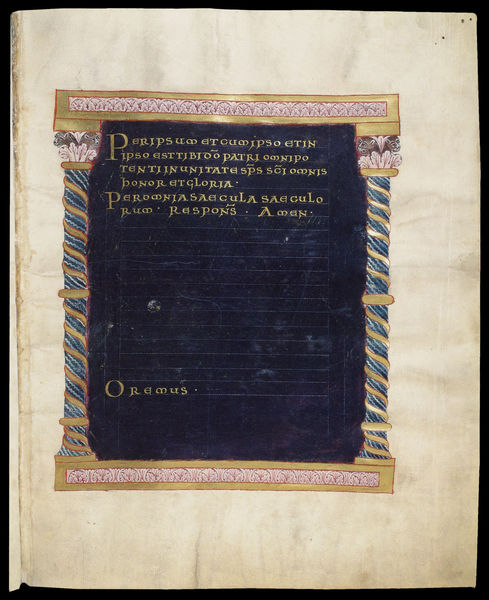
Titel: Göttinger Sakramentar
Institution: Göttingen, Staats- und Universitätsbibliothek
Schlagwörter: blau, dunkel, gemälde, bäume, gelb, schwarz, säulen, rot, ornament, bibel, bild, gold, schrift, papier, linien, tafel, inschrift, dekor, ornamente, buch, linie, seite, buchstaben, beten, gebet, buchseite, griechisch, latein, remus, stundenbuch, amen, o, oremus, tableau en latin, raspons, saeculo